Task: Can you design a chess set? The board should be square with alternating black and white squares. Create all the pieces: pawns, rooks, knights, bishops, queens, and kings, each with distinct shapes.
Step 3023:
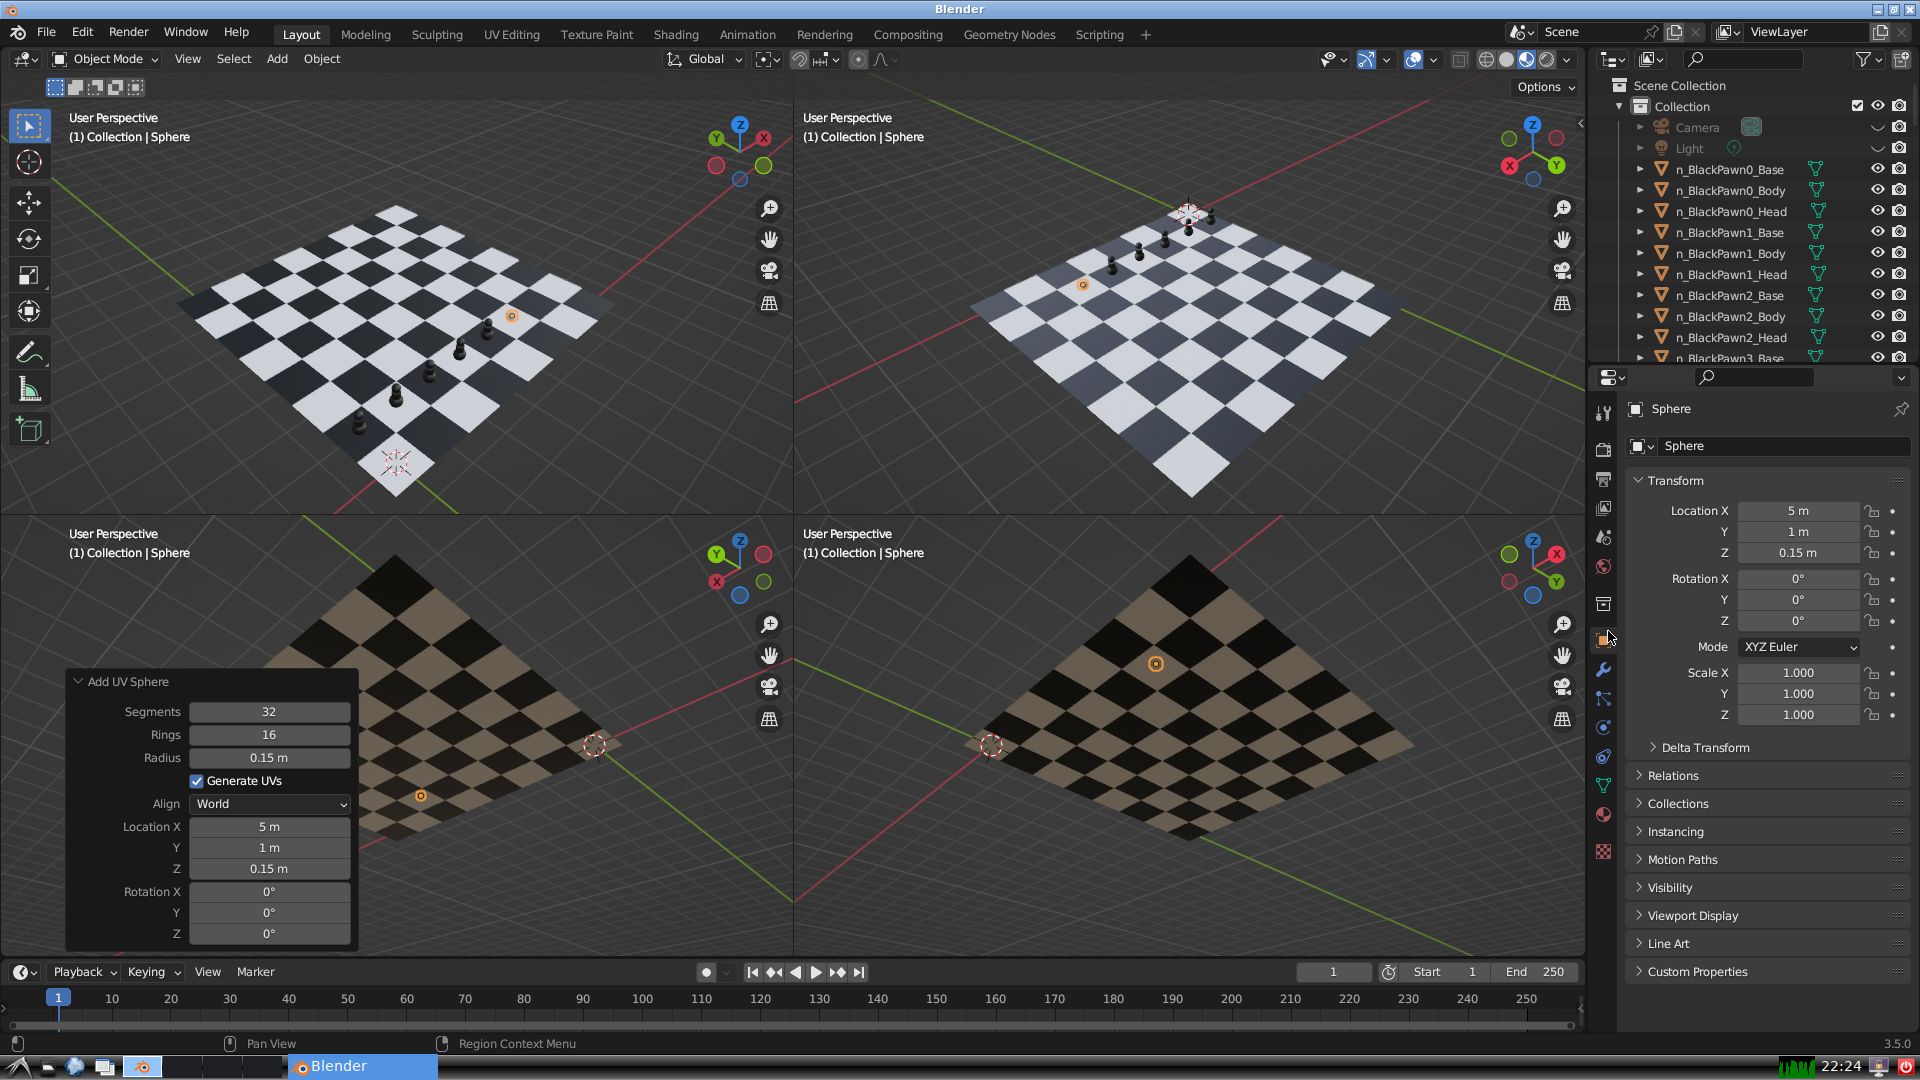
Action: {"mouse_move": [1732, 445]}